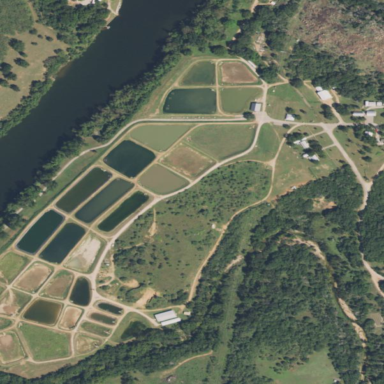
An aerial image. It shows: Area dedicated to aquaculture.